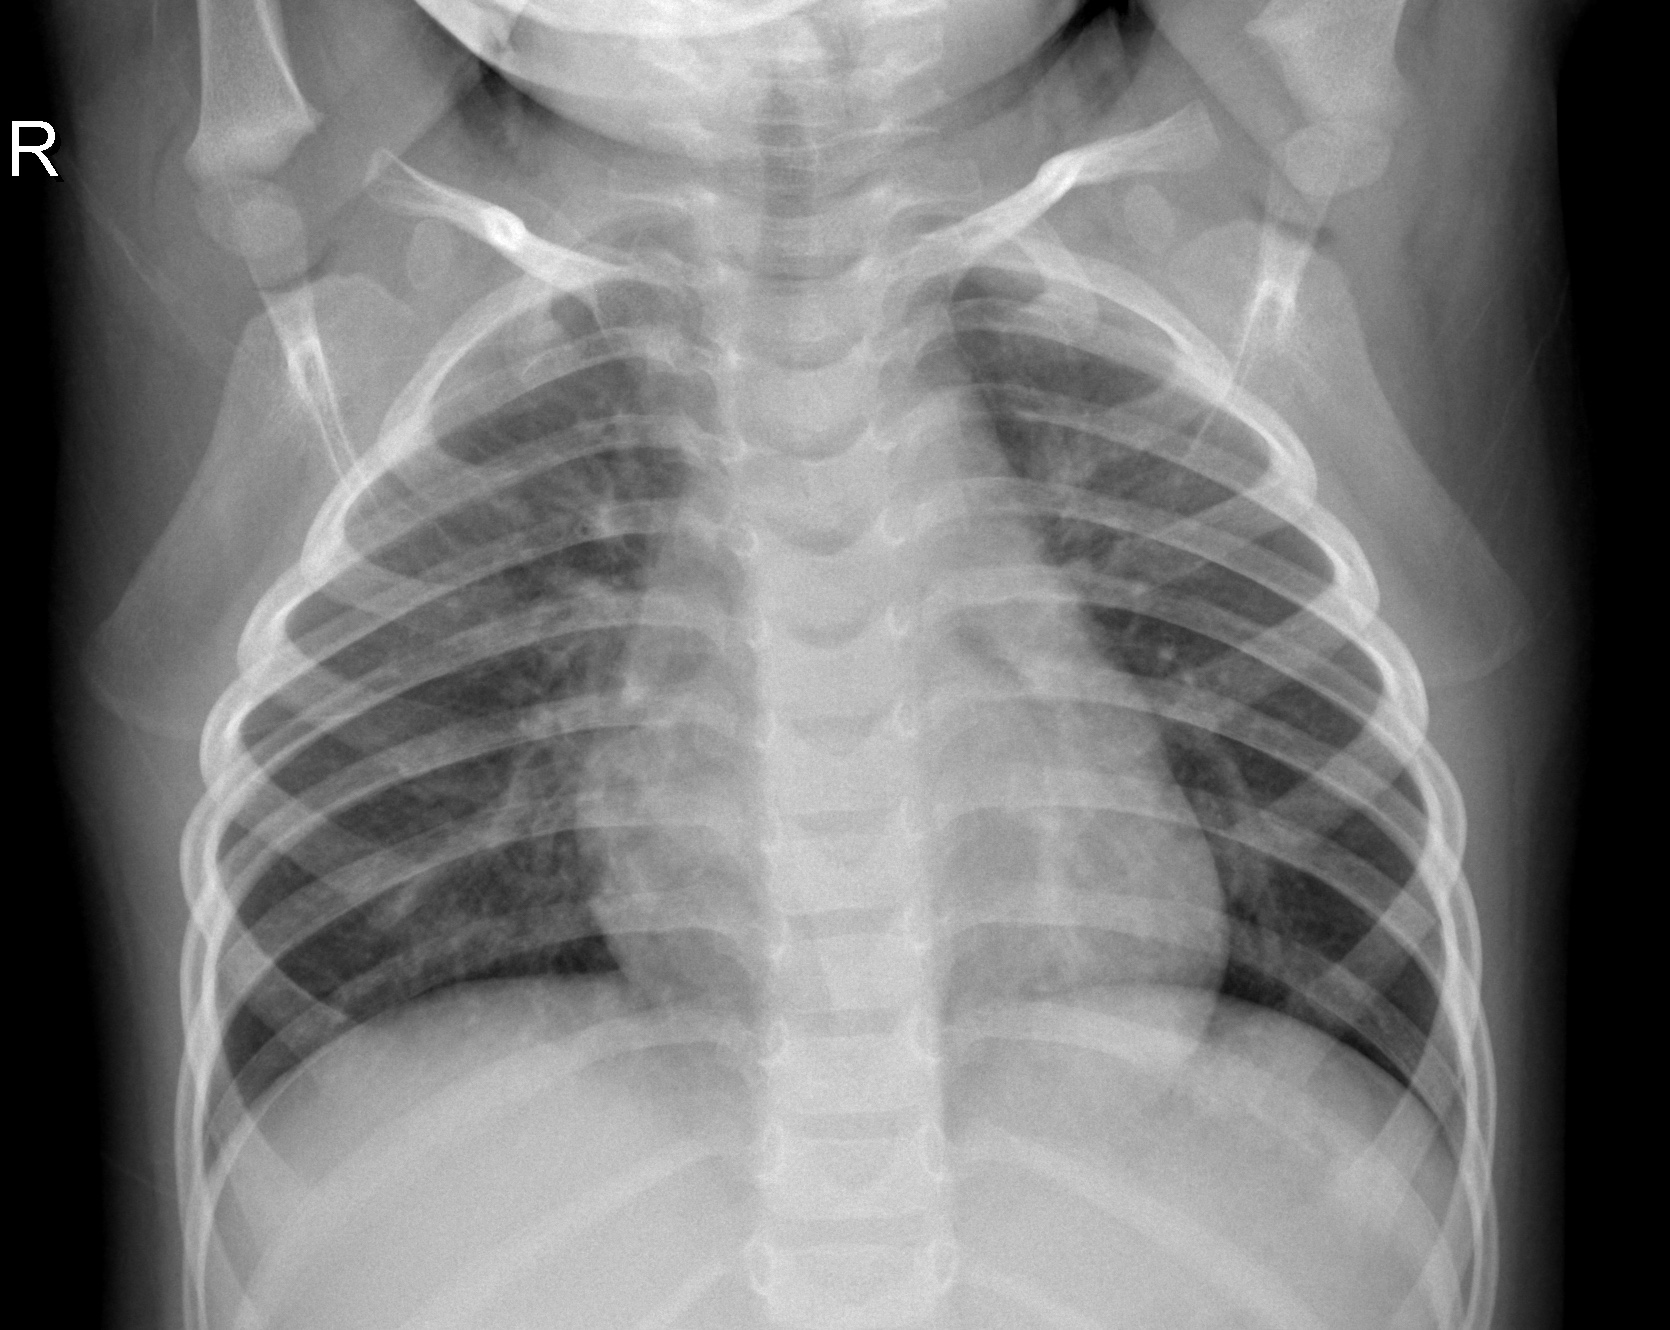
Diagnosis: NORMAL